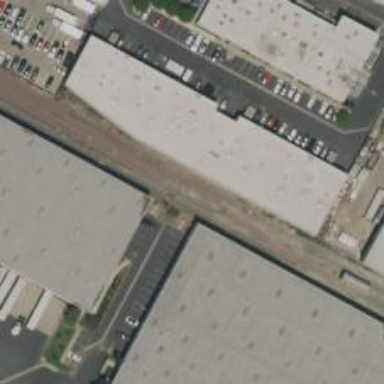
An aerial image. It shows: Rail spur service.